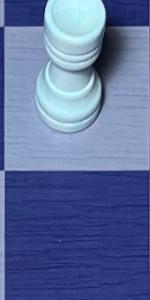
Label: Empty